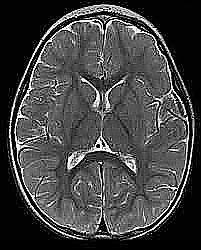
Label: notumor